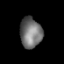
Tissue: prostate
Cell type: Fibroblasts
Senescence score: 0.743
Nuclear area (px): 652
Mean DAPI intensity: 113.046